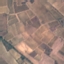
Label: PermanentCrop